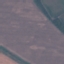
Land use / land cover class: AnnualCrop